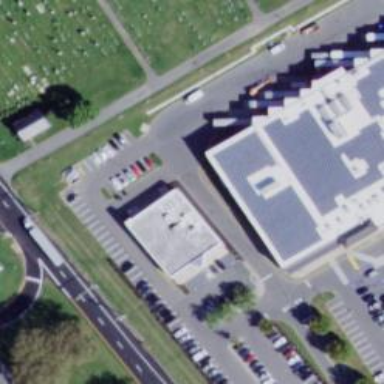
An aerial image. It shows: Healthcare clinic is depicted in the image.